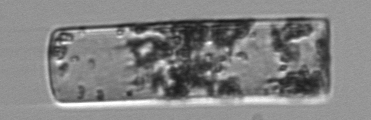
Label: Guinardia_flaccida